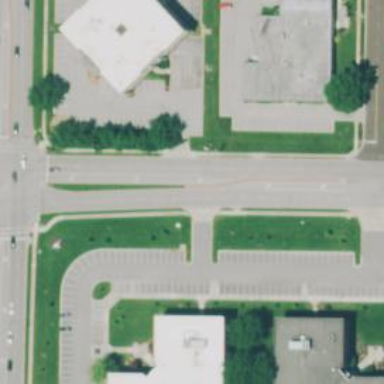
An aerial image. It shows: Unmarked road crossing.